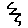
Label: zigzag